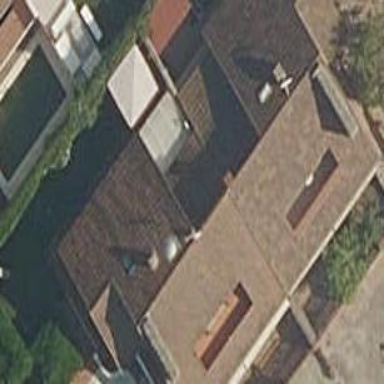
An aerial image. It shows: Semidetached house.